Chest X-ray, PA view. Patient: 29 years old, sex M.
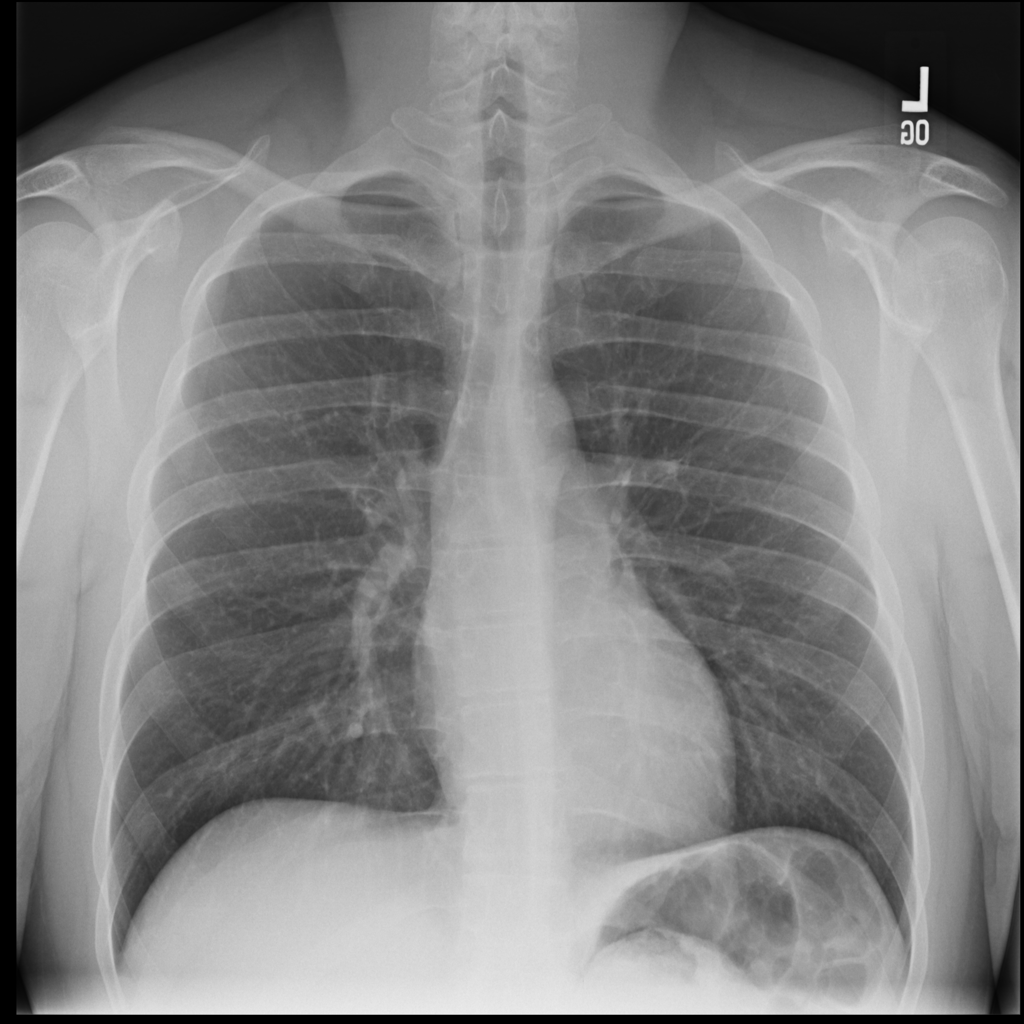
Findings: Infiltration